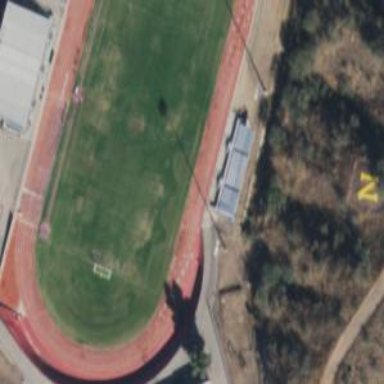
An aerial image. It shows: Pitch used for both American football and soccer.